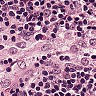
Metastatic tissue present: no